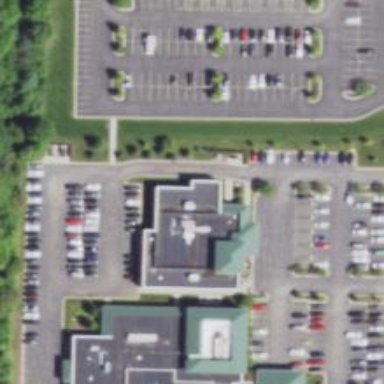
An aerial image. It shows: Healthcare clinic.